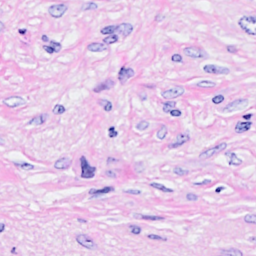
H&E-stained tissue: Breast